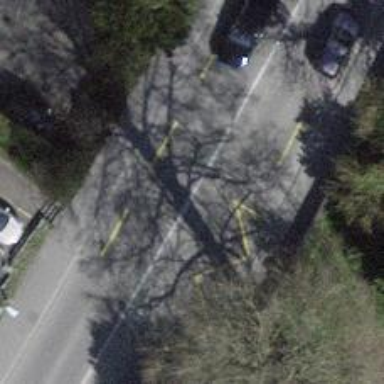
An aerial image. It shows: Bus stop with designated public transport stop position.